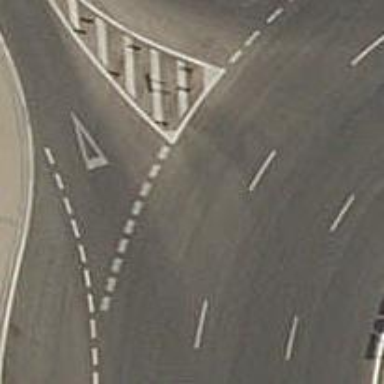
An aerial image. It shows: Road with "give way" sign.